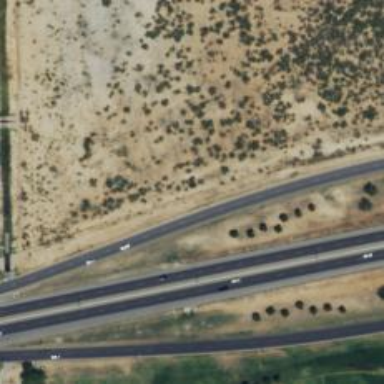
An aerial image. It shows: Motorway link with frontage road.